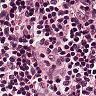
Metastatic tissue present: no